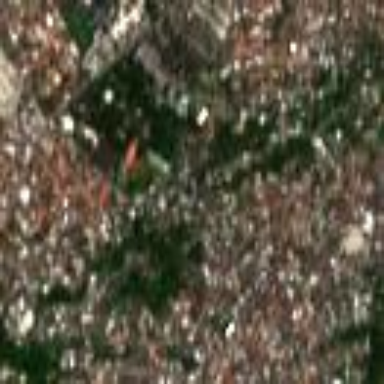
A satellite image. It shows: Irregular settlement in residential area.